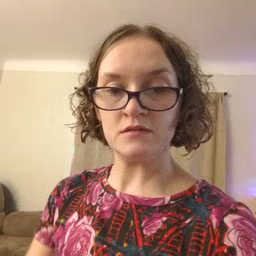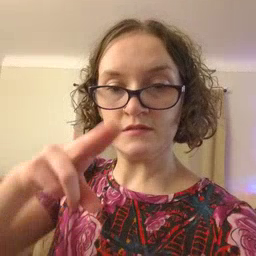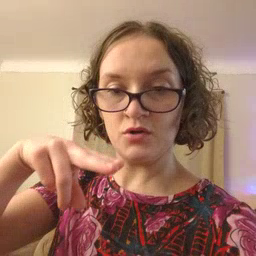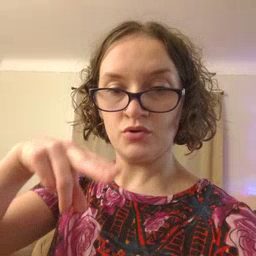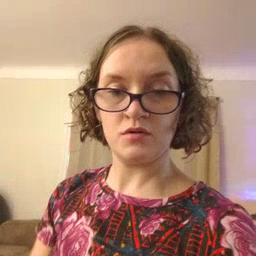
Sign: chair